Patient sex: M
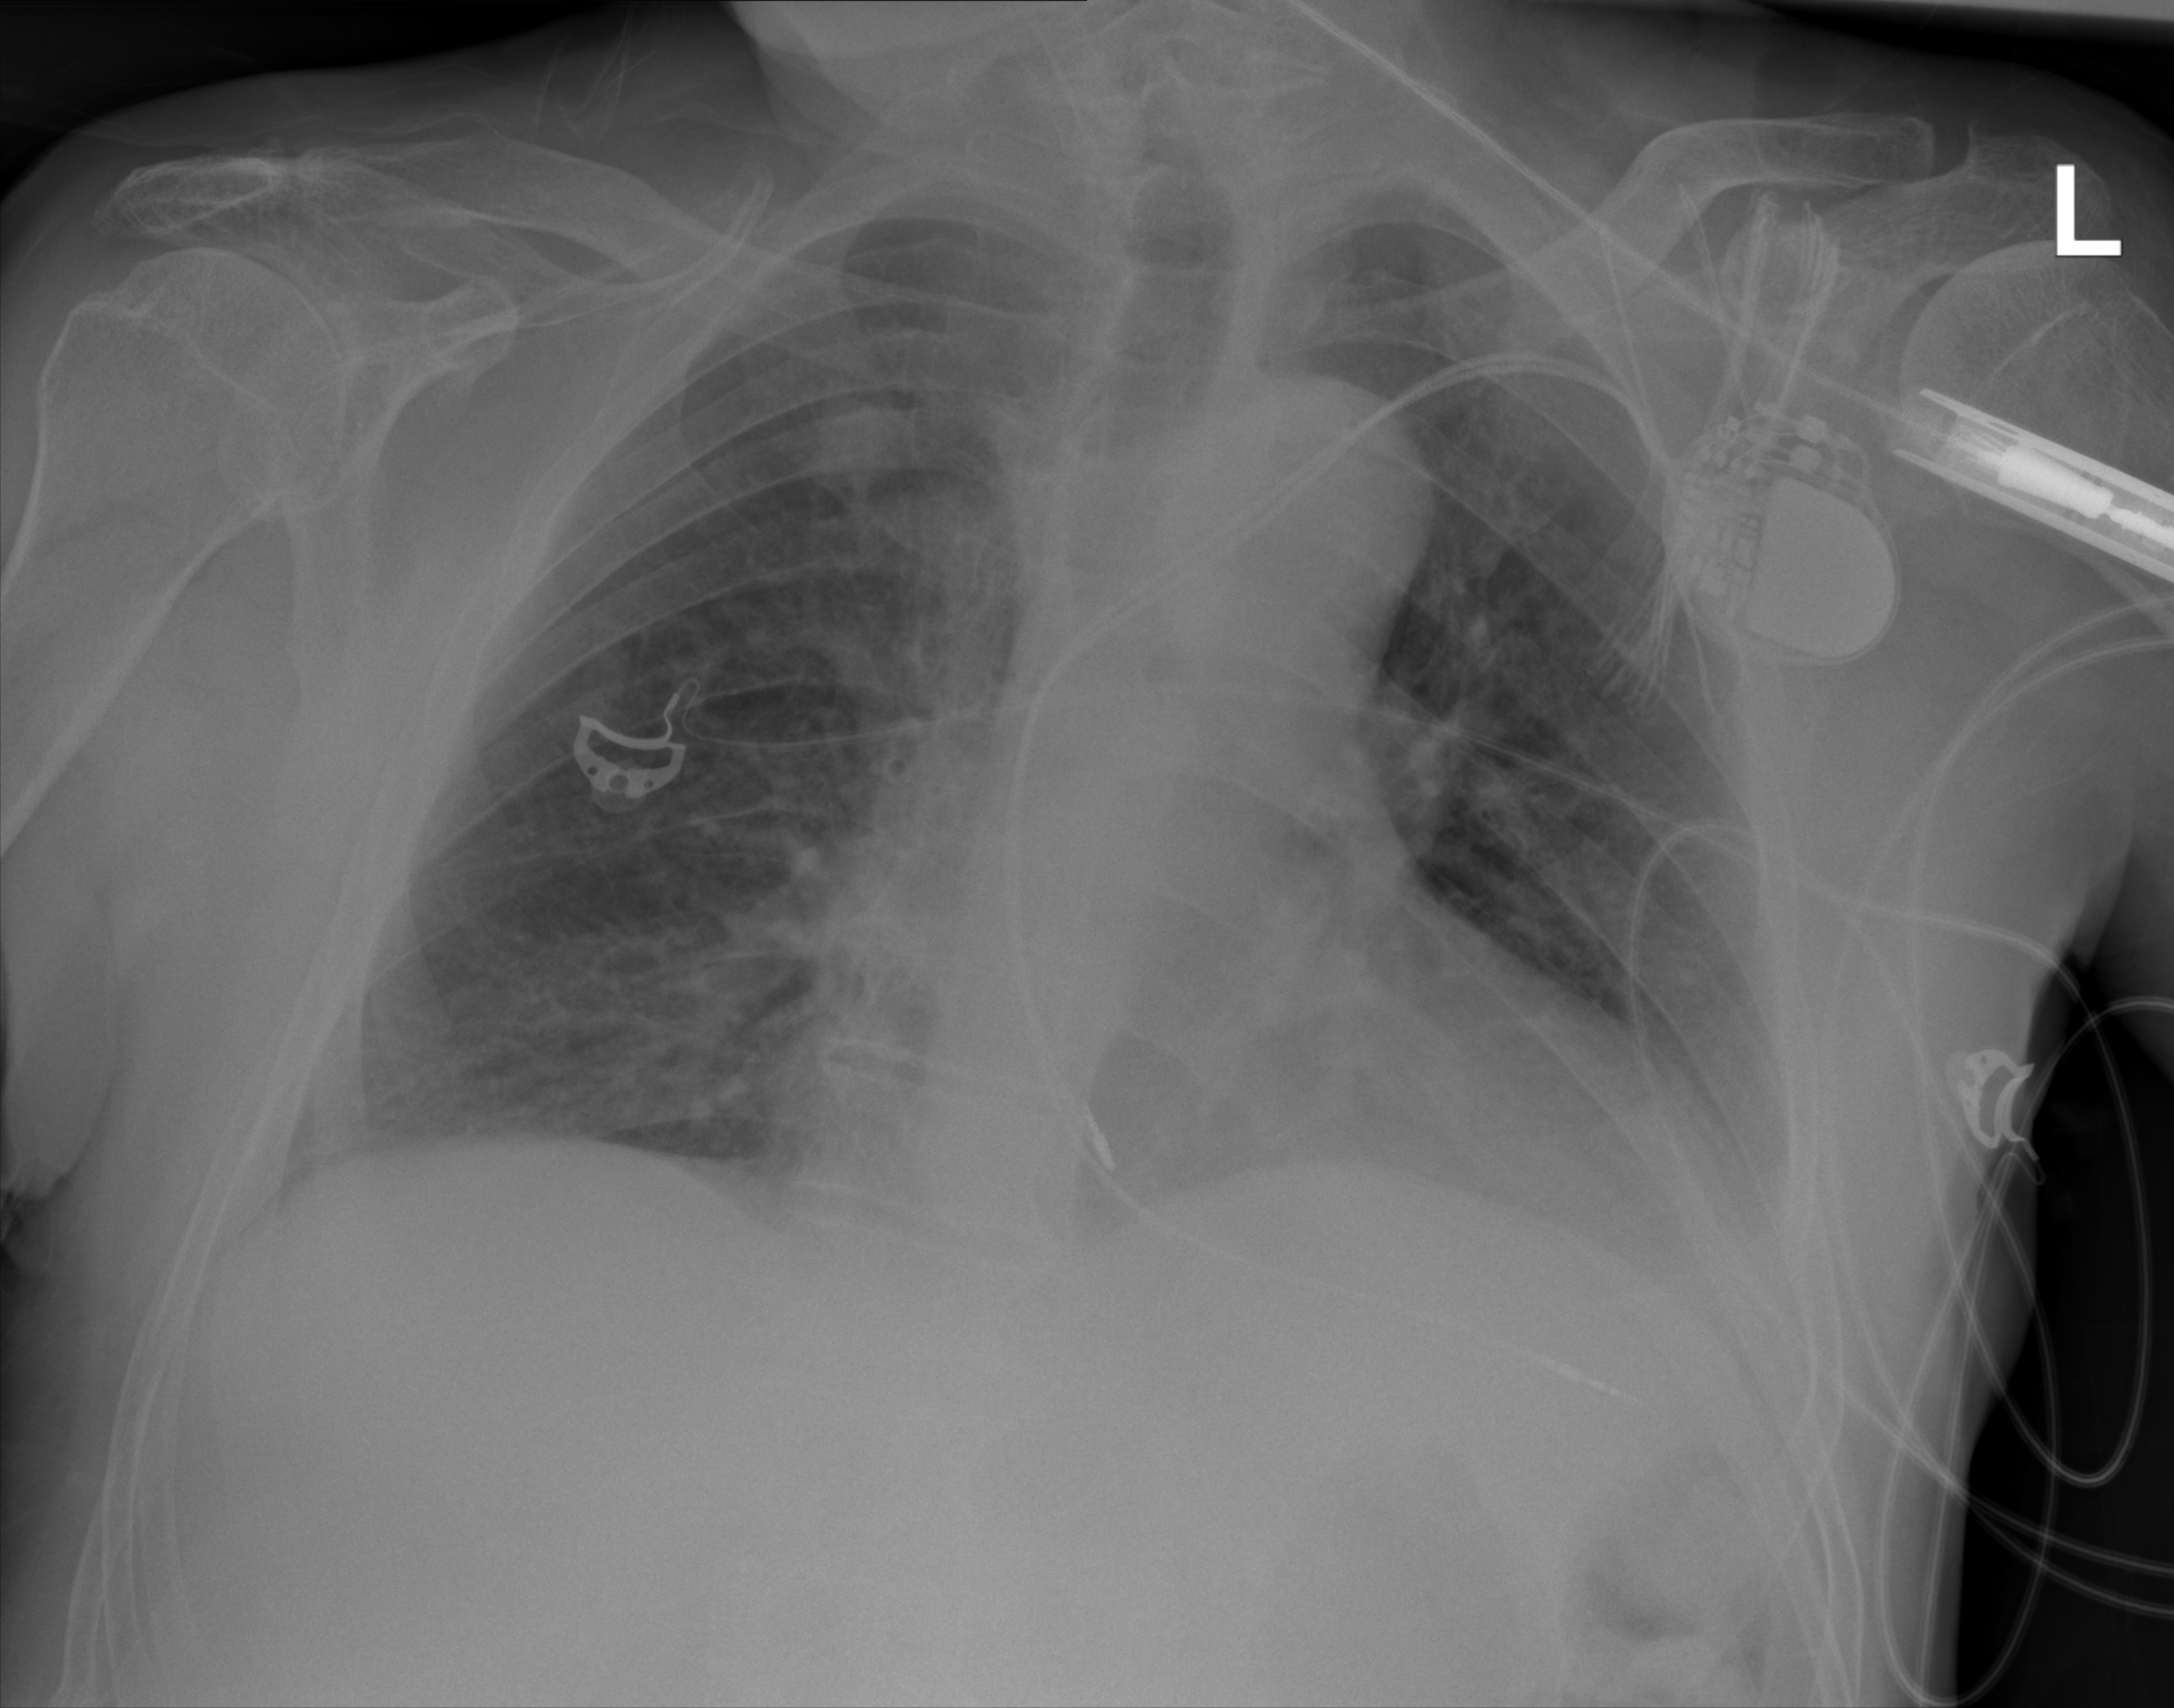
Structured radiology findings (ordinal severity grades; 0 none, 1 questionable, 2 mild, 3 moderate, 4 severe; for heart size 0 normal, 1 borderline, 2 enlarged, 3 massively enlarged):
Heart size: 2
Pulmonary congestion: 2
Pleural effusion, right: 0
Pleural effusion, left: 0
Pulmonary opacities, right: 1
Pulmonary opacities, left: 1
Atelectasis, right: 2
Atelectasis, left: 2